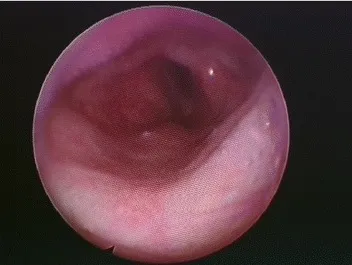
Pharyngoepiglottic muscle hypotonia.
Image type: endoscopy (airway_endoscopy)